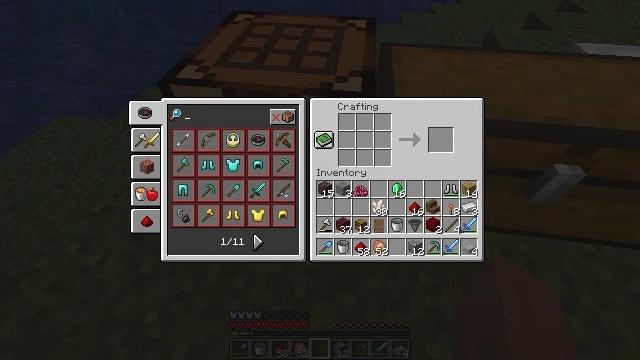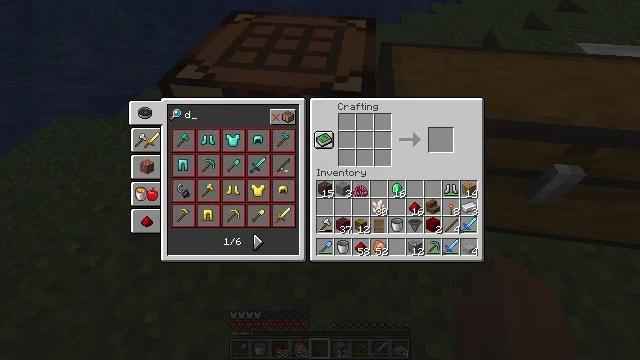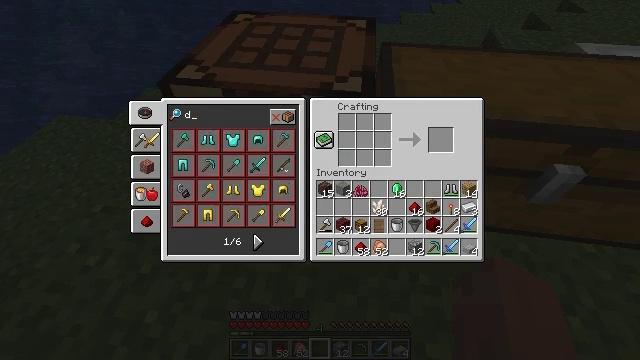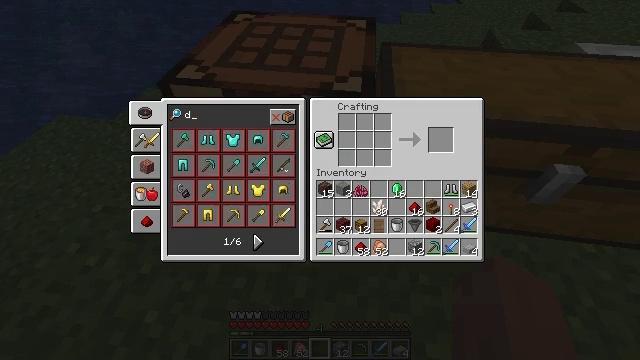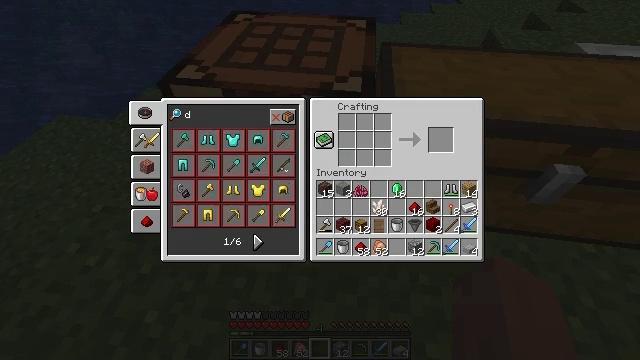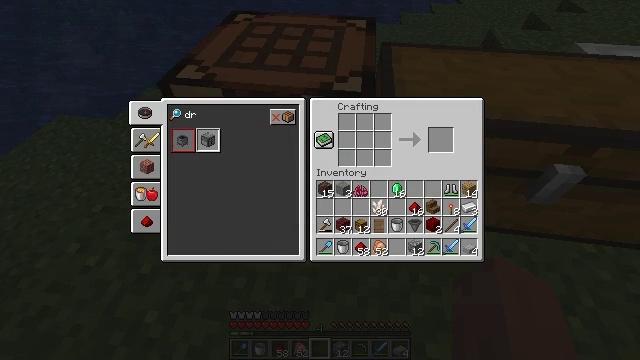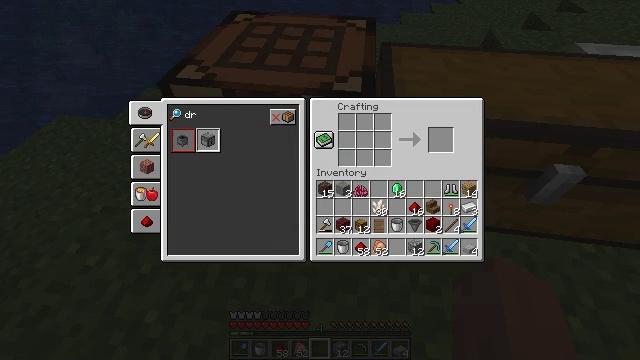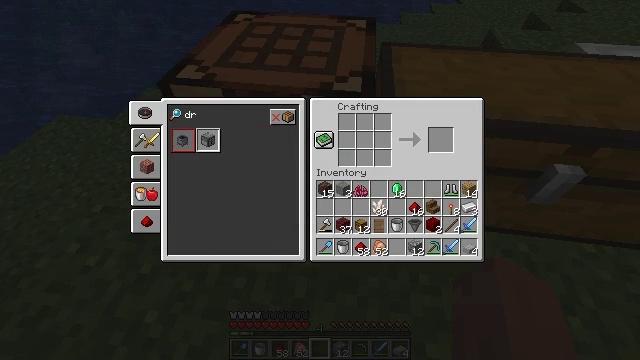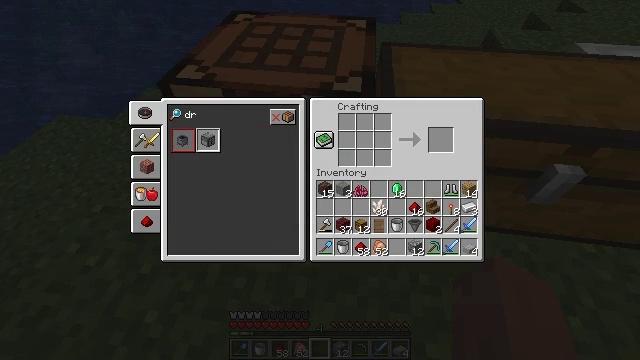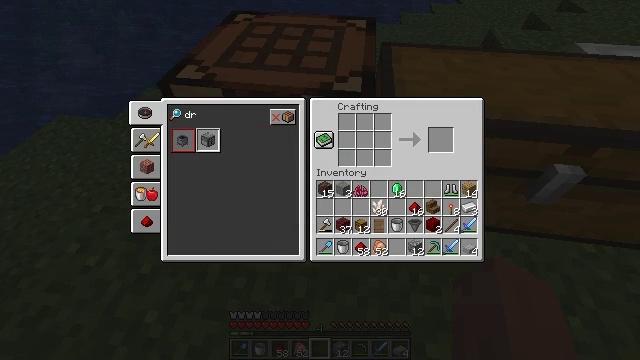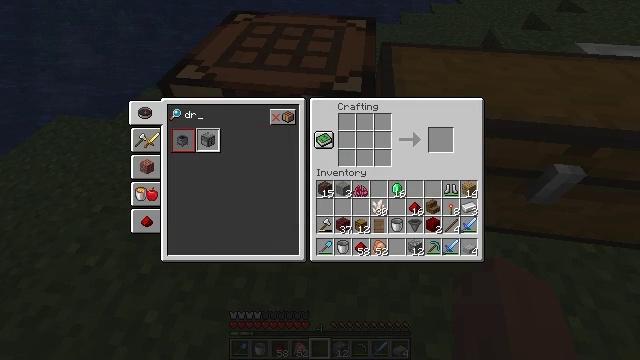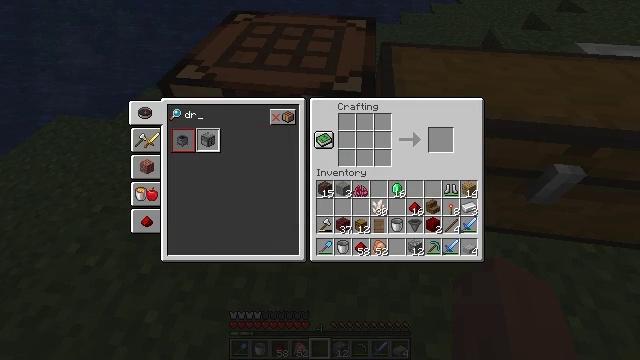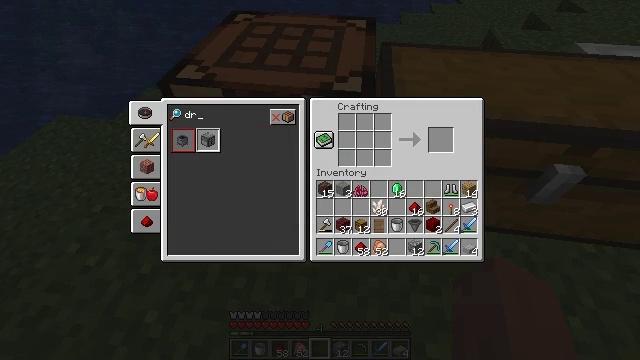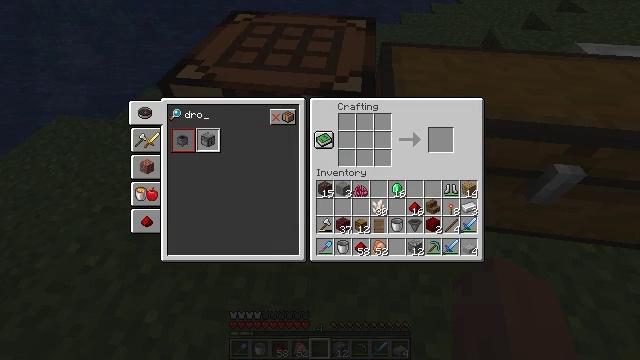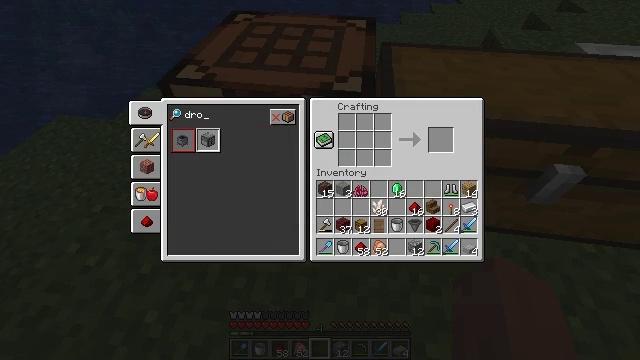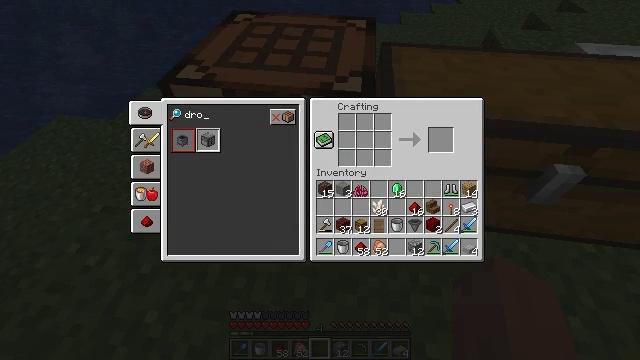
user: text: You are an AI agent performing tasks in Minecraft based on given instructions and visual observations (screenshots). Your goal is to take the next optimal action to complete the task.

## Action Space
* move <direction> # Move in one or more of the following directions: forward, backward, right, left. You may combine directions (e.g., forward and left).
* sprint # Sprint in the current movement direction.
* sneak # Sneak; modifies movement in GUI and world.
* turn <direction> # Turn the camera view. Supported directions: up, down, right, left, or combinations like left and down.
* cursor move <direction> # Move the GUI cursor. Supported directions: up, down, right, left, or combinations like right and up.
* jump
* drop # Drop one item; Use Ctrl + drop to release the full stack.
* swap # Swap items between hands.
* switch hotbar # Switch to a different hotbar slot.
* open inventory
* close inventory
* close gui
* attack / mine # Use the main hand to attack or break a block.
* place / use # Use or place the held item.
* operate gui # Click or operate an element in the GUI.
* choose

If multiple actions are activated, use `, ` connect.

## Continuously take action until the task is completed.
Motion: motion action
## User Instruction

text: Craft a dropper.
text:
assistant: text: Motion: move right
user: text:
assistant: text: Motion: move right
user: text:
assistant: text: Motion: no_op
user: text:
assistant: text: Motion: no_op
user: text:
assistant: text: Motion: no_op
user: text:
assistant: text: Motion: no_op
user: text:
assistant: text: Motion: no_op
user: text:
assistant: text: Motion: no_op
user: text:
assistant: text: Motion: no_op
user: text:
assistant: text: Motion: no_op
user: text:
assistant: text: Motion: no_op
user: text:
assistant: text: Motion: no_op
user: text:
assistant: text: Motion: no_op
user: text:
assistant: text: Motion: no_op
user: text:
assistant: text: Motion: no_op
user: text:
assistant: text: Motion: no_op
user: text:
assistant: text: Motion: no_op
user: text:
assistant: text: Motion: no_op
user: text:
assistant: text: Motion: no_op
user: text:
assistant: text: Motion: no_op
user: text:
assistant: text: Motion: cursor move down
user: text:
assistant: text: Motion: no_op
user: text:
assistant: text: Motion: no_op
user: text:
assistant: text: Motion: no_op
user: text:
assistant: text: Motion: operate gui
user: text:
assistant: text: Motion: operate gui
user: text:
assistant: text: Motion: operate gui
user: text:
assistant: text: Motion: no_op
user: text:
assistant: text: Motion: no_op
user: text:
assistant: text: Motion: no_op